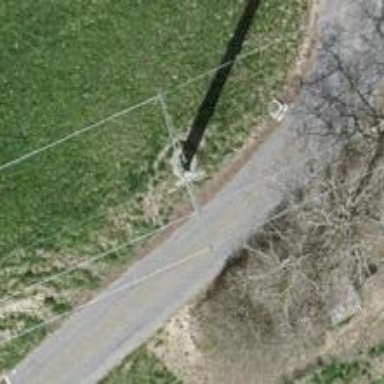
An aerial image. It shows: Minor power line with three cables.